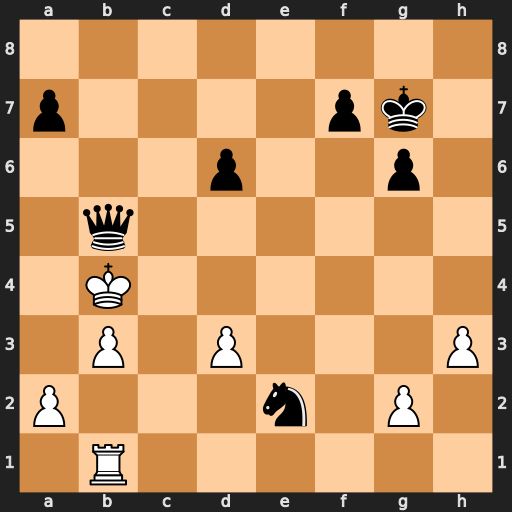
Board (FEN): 8/p4pk1/3p2p1/1q6/1K6/1P1P3P/P3n1P1/1R6
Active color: w
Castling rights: -
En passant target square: -
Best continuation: Kxb5 Nc3+ Ka6 Nxb1 a4